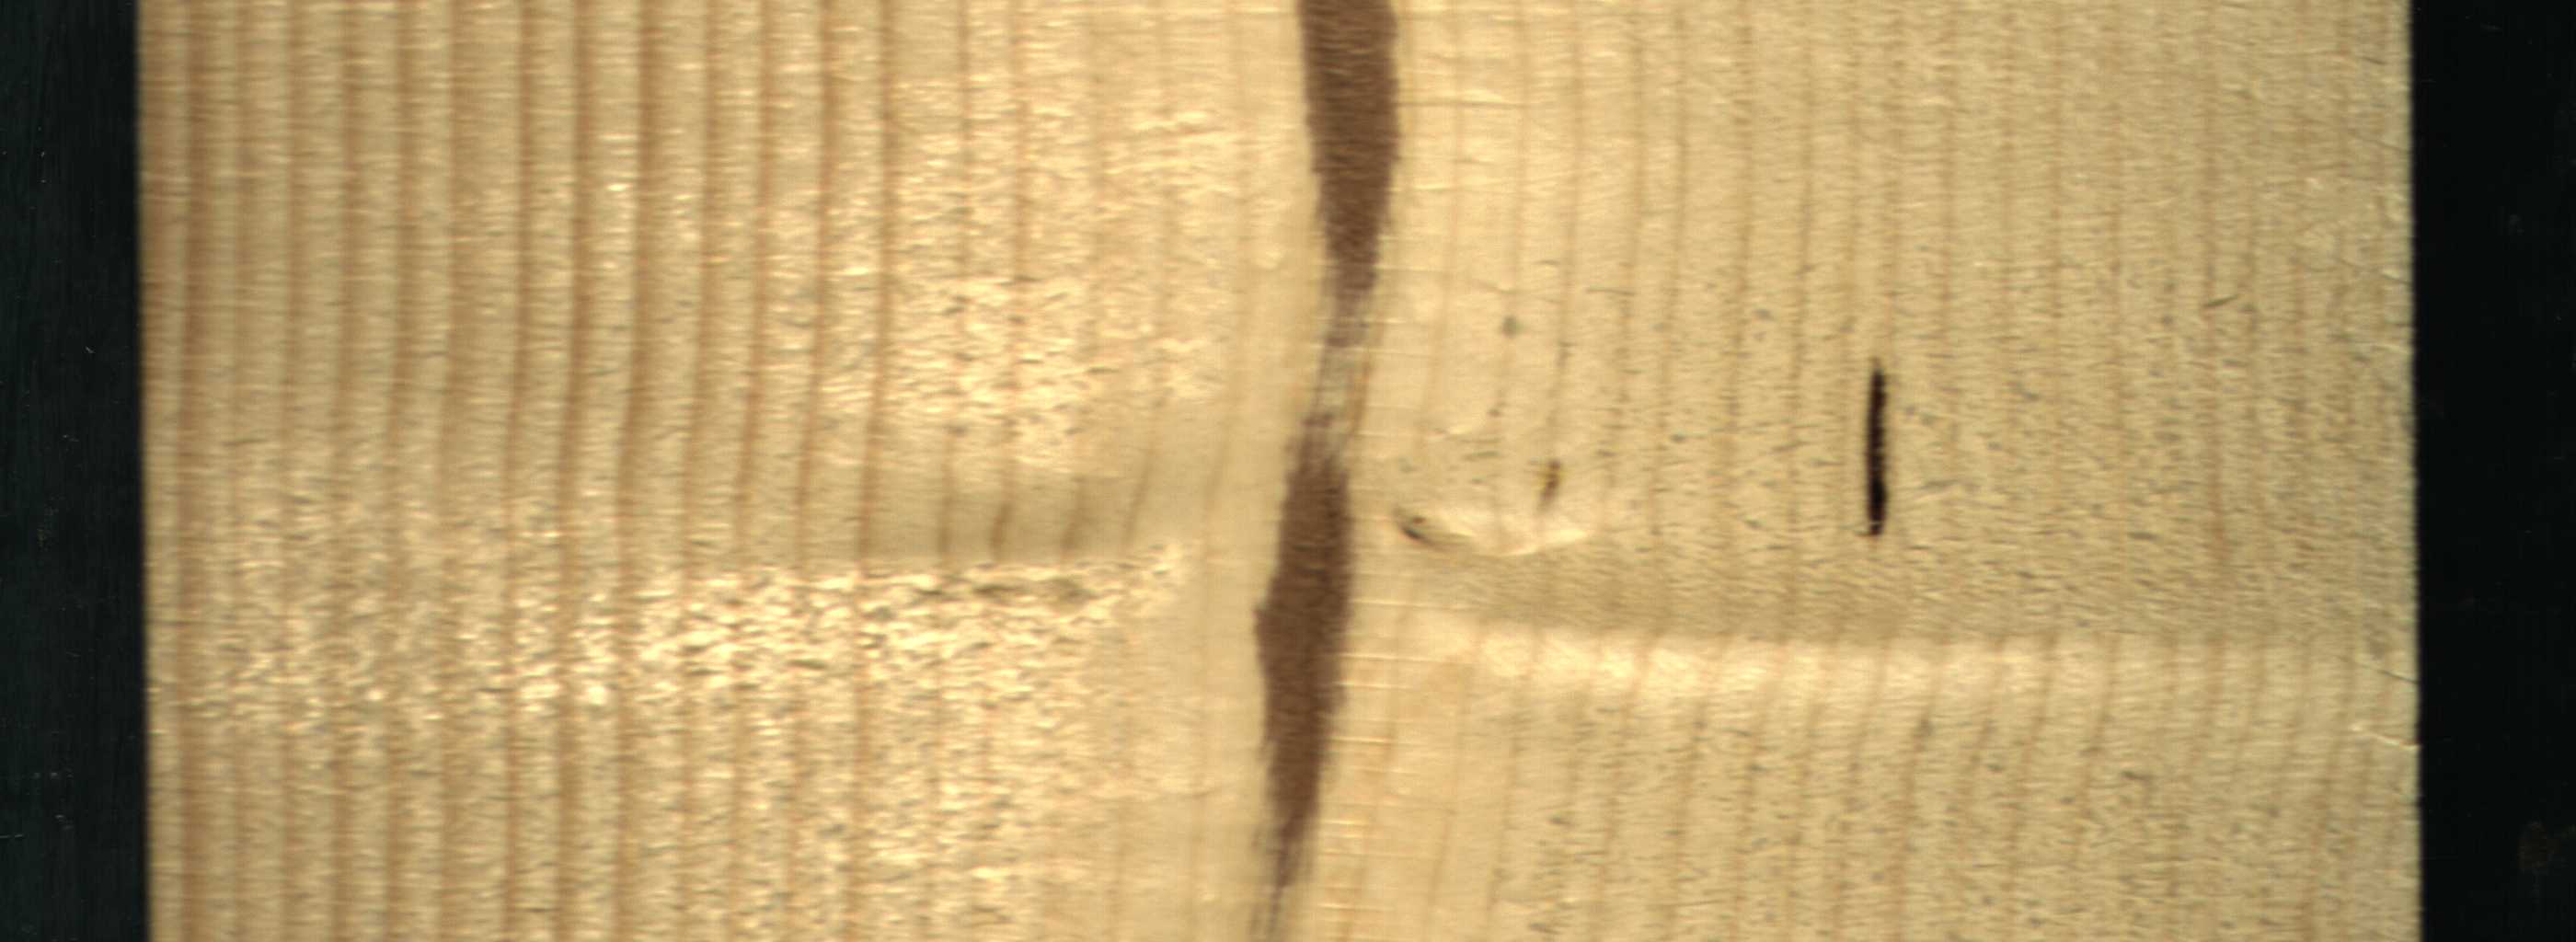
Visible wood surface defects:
Marrow
resin